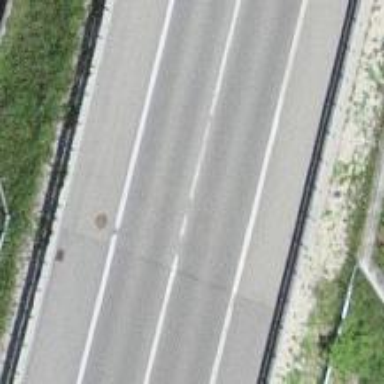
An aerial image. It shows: Asphalt road classified as trunk highway.